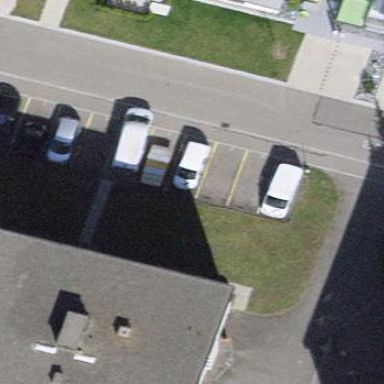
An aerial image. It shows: Parking area with surface.